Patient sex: M
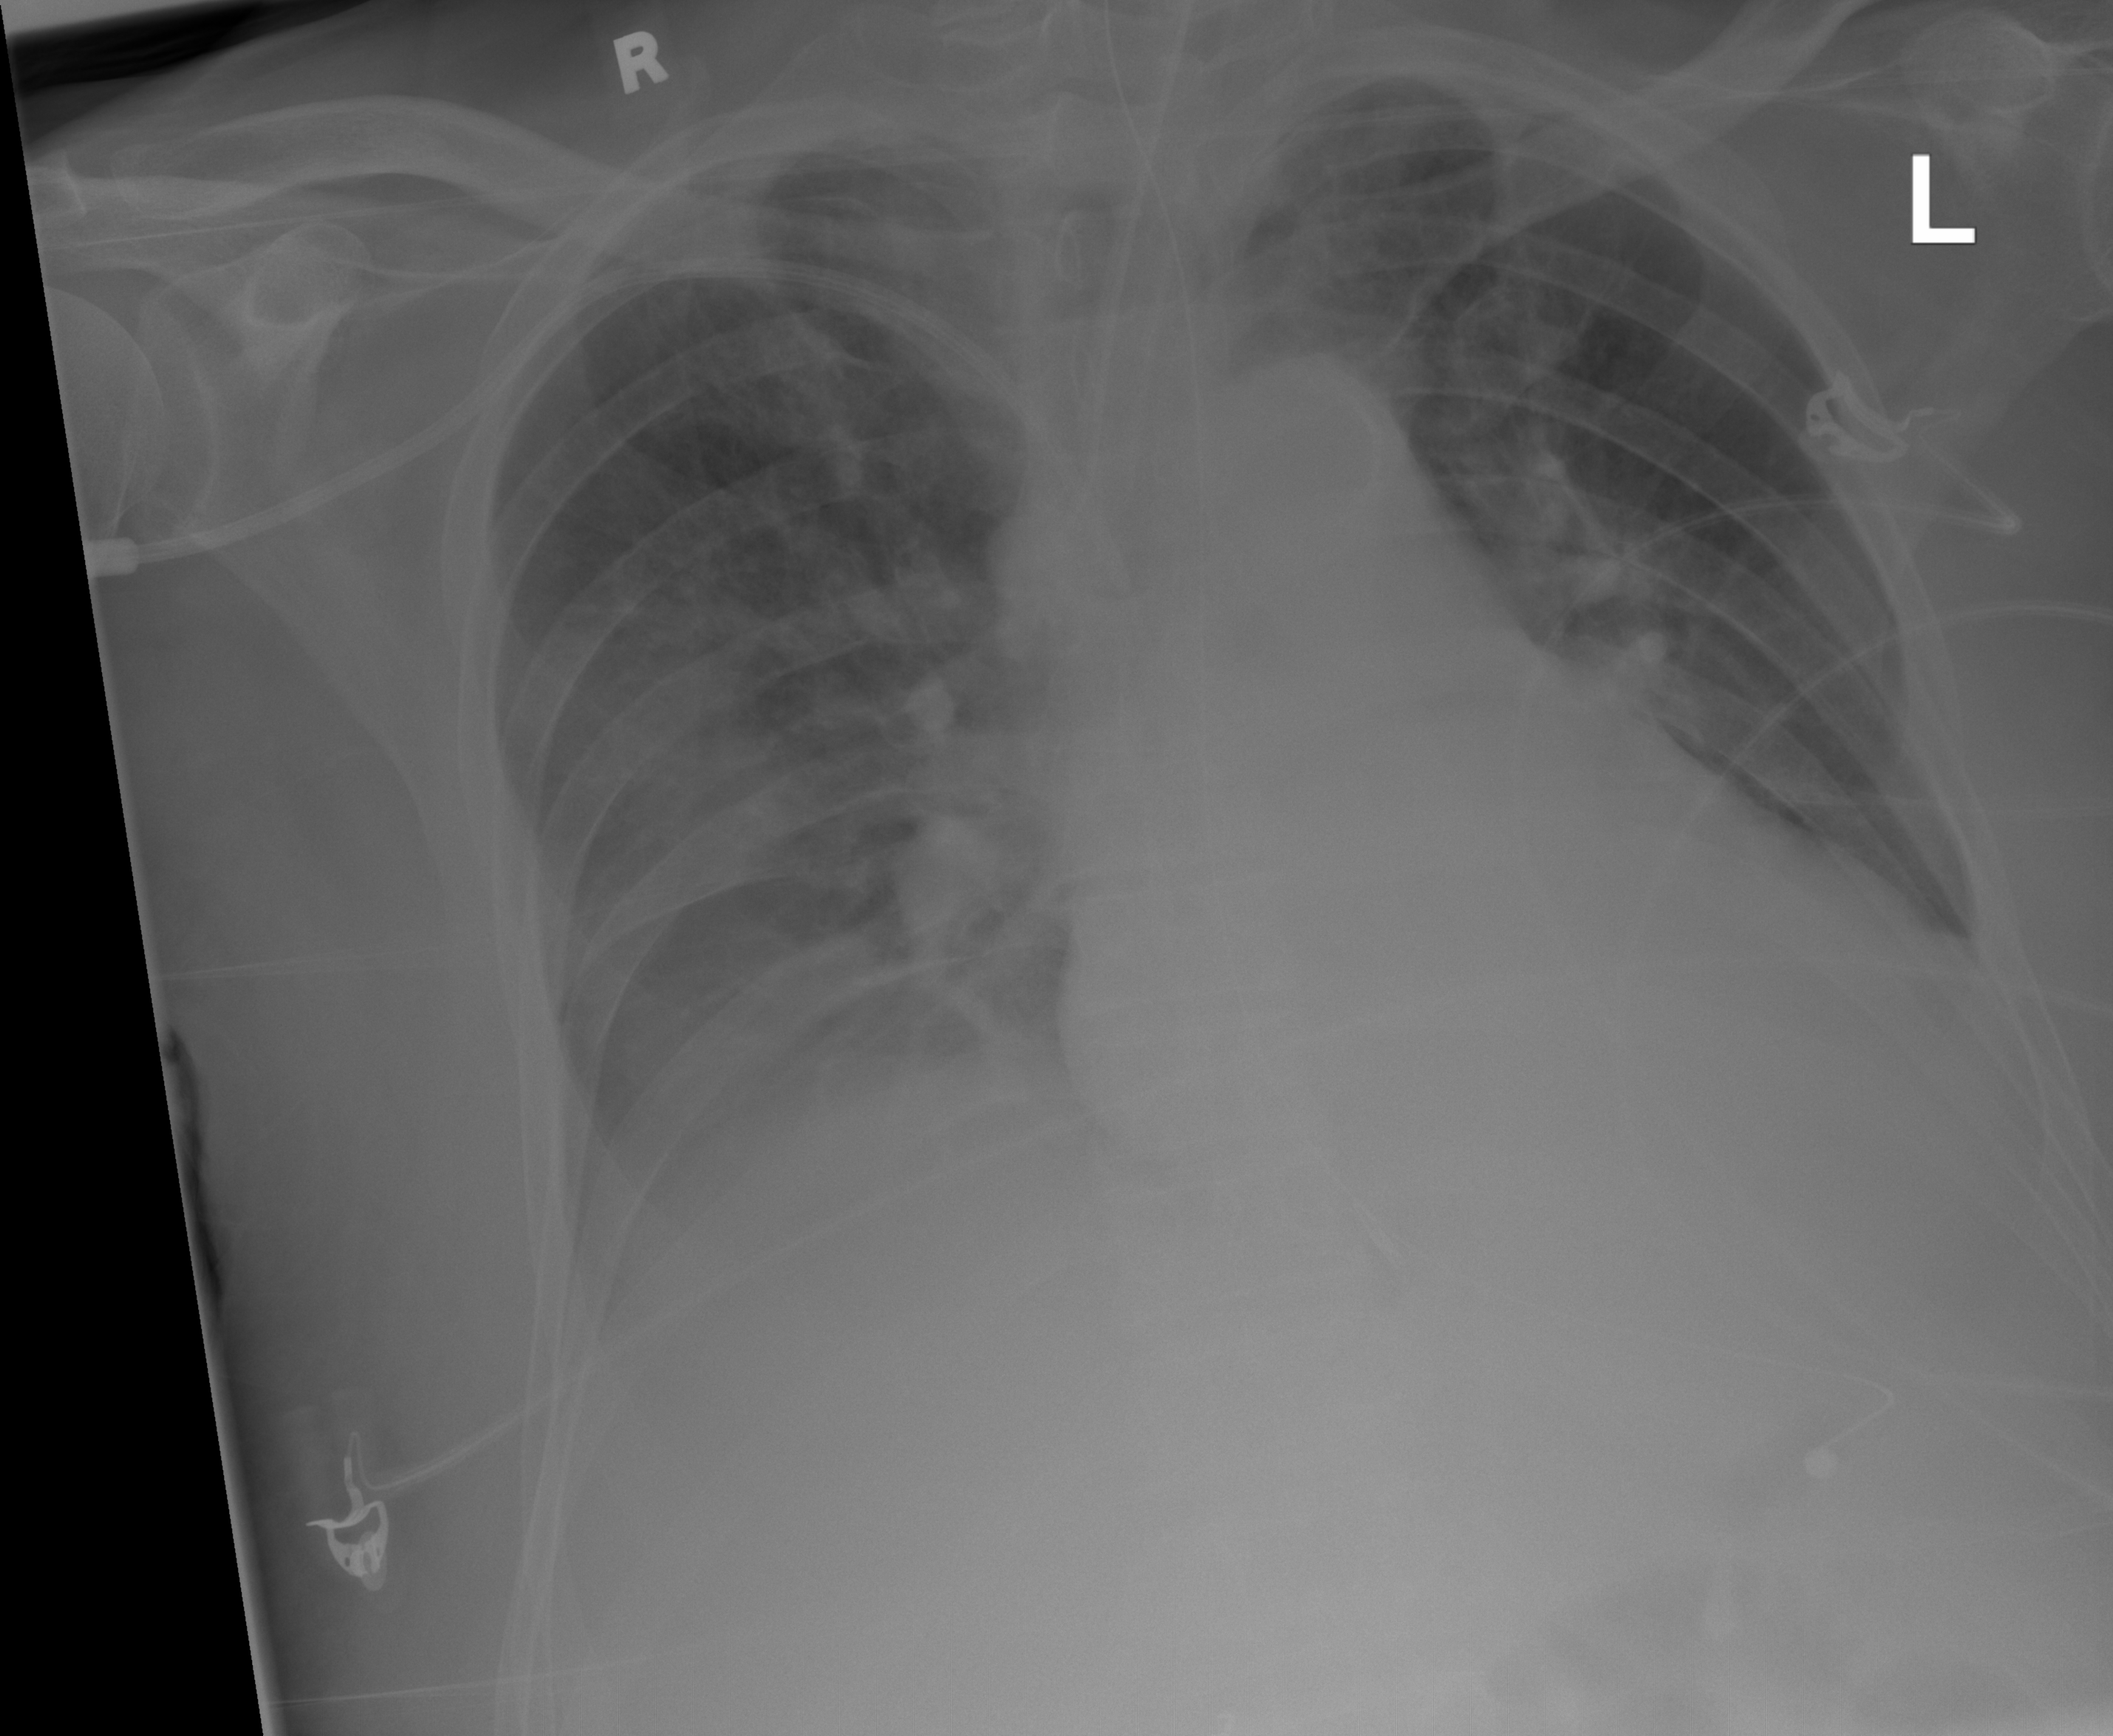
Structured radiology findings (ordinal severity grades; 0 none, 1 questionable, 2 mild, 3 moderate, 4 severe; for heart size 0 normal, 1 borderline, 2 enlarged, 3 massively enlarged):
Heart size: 1
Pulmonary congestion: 0
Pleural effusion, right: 2
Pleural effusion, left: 1
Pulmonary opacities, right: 0
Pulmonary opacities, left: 0
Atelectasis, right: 2
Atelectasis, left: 2